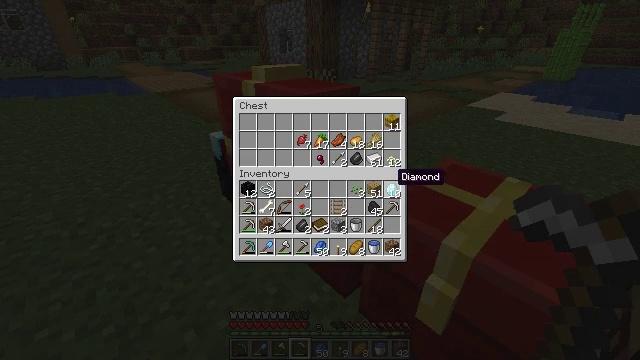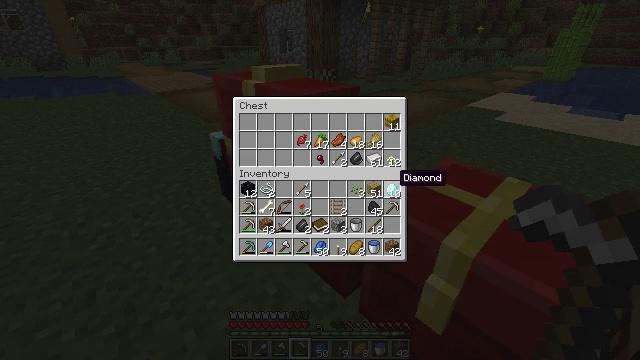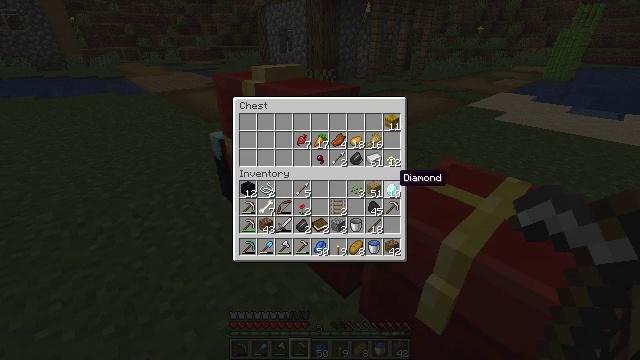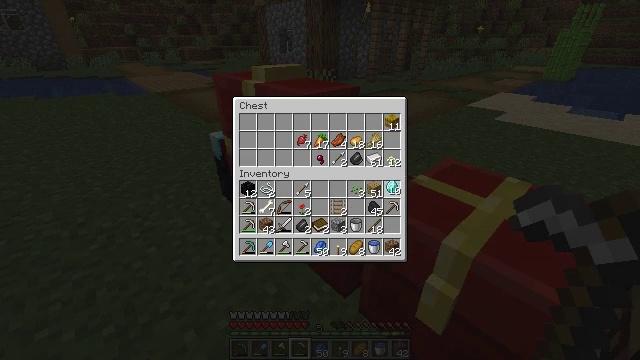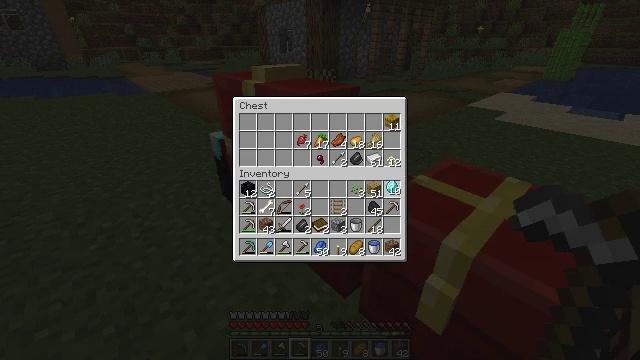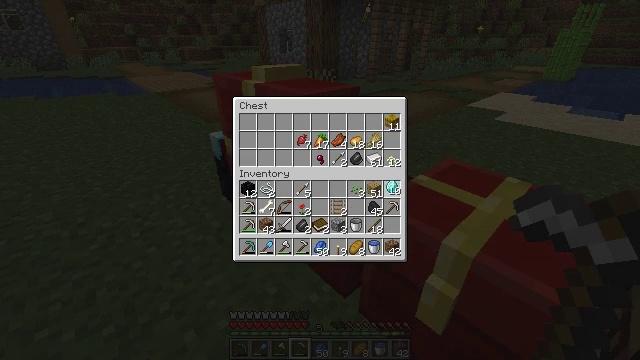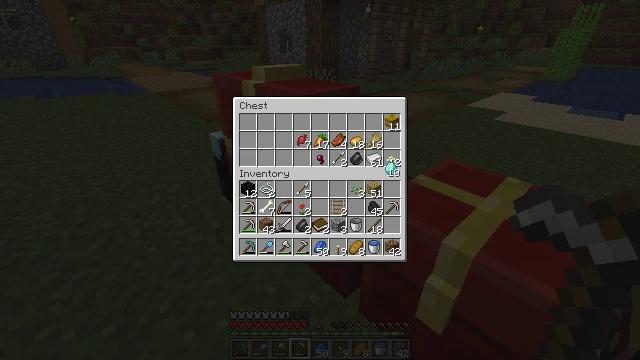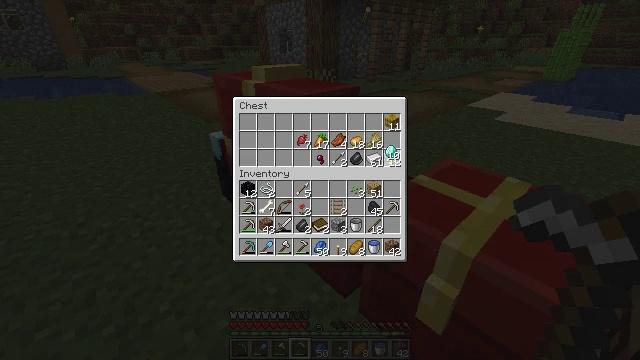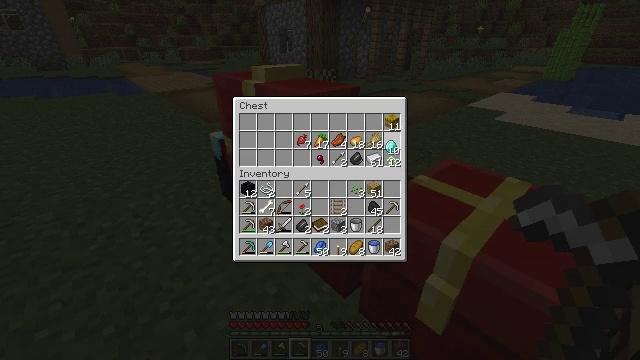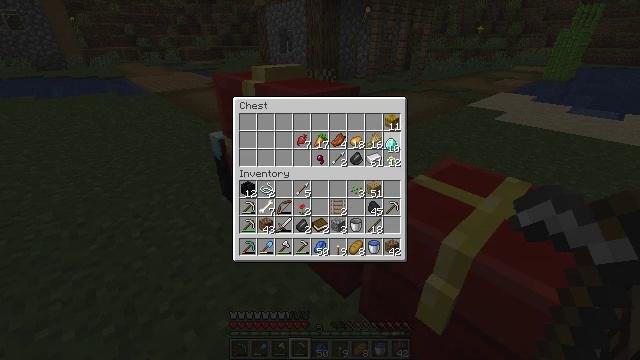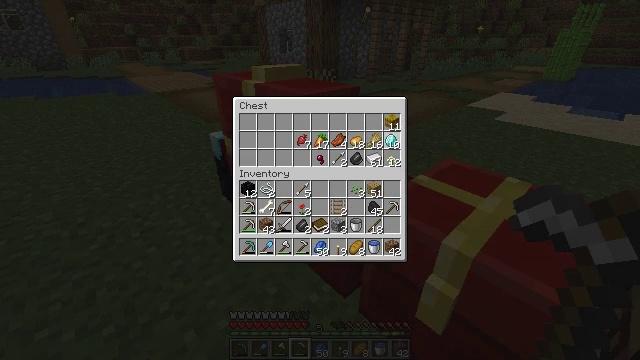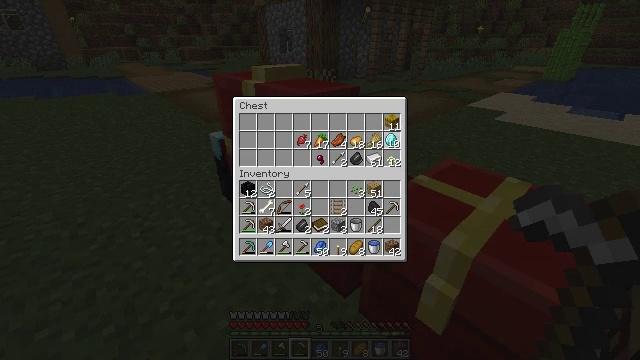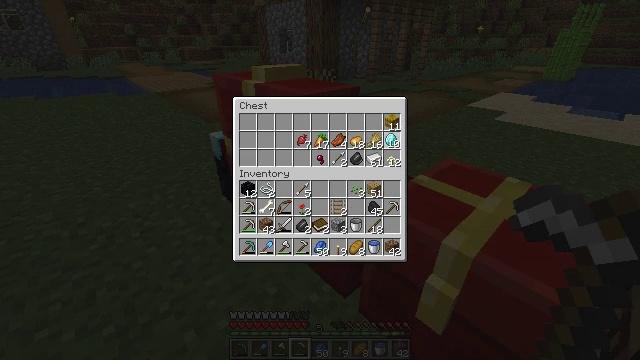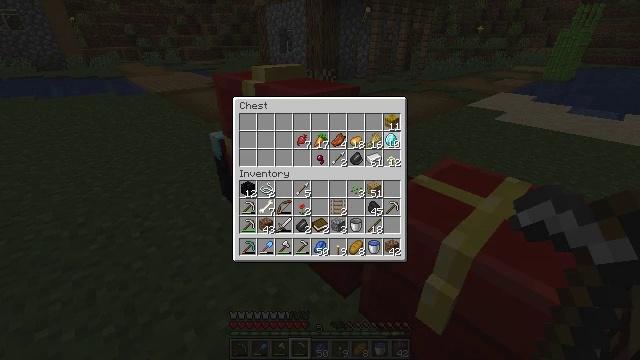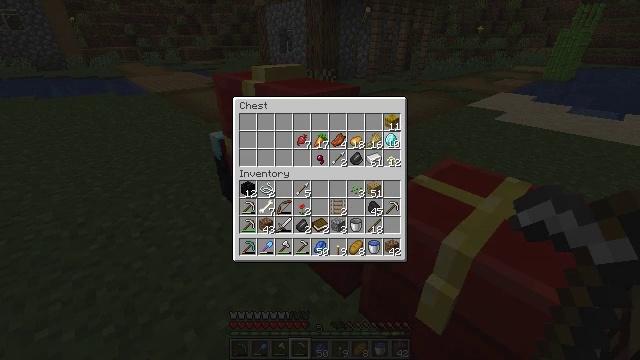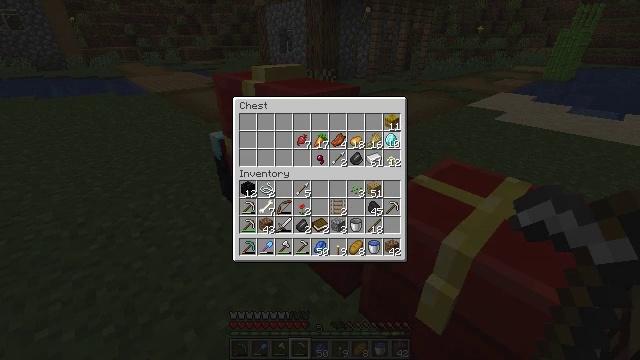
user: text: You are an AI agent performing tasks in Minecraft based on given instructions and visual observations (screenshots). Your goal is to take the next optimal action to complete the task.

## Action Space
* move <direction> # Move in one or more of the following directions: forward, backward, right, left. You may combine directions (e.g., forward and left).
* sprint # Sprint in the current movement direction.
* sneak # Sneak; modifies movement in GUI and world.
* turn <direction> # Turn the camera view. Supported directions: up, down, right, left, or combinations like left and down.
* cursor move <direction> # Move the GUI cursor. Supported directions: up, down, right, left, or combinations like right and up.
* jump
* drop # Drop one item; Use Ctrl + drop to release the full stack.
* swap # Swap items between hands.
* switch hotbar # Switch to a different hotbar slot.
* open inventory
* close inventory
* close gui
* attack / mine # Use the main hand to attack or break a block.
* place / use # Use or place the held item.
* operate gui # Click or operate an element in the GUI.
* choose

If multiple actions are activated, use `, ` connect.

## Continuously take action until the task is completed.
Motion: motion action
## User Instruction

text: Cut down the sugar cane stalks.
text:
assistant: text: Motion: no_op
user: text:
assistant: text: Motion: no_op
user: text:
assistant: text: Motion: operate gui
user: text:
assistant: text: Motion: operate gui
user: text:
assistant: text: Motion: operate gui
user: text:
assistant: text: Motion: cursor move up
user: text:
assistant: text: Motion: cursor move up
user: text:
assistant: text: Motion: no_op
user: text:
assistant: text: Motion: no_op
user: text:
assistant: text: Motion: no_op
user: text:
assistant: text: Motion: no_op
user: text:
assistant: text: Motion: no_op
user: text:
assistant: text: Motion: operate gui
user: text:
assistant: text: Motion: operate gui
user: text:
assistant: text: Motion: operate gui
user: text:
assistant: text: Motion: no_op
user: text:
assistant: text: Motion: no_op
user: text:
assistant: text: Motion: no_op
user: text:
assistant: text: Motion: no_op
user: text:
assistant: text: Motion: no_op
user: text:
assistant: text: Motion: cursor move left
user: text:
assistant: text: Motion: cursor move left and down
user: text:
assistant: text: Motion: cursor move left and down
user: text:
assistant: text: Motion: cursor move left and down
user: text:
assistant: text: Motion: cursor move left and down
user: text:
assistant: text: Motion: cursor move left
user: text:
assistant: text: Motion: no_op
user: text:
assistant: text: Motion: no_op
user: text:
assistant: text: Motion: no_op
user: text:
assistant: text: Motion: no_op